Question: I have the following SQL temp table which is a result of an SQL query

I am trying to SUM columns 'numitems' and 'ignoreditems' where all the other columns match
I tried something like the following query:
'''
SELECT
catalogid,
sum(numitems), sum(ignoreditesm)
FROM ##temporderstable
GROUP BY
catalogid, supplierid, cname, cprice, cstock, ccode, minstock, pother4
'''
I can't seem to get it to work
I get an error
>
although I can see it when I run the command
'''
select * from ##temporderstable
'''
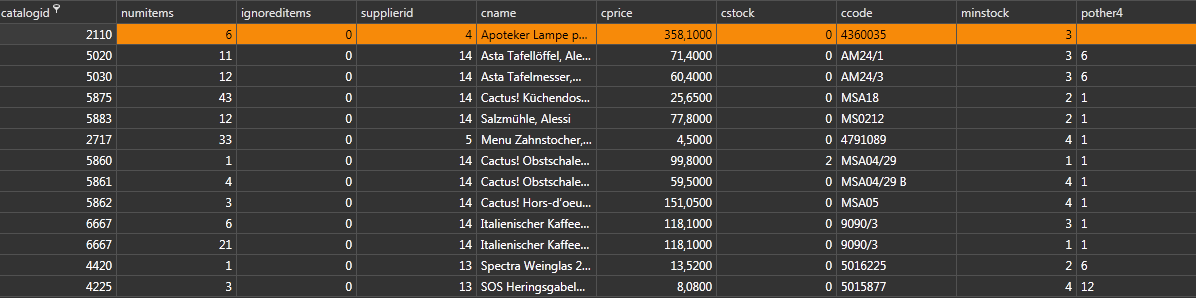
Answer: Try to add aliases:
'''
SELECT
T.catalogid,
sum(T.numitems) as numitems,
sum(T.ignoreditesm) as ignoreditesm
FROM ##temporderstable T
GROUP BY
T.catalogid, T.supplierid, T.cname, T.cprice,
T.cstock, T.ccode, T.minstock, T.pother4
'''